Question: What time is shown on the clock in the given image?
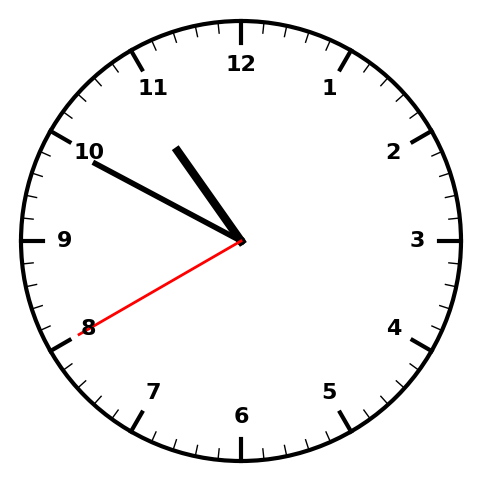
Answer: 10:49:40